Field crop: maize
Growth stage: 2
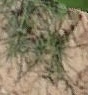
Species: salsola